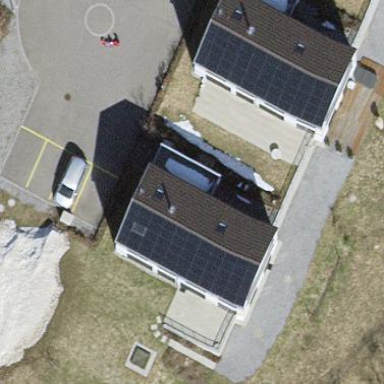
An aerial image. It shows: Simple and straightforward house.